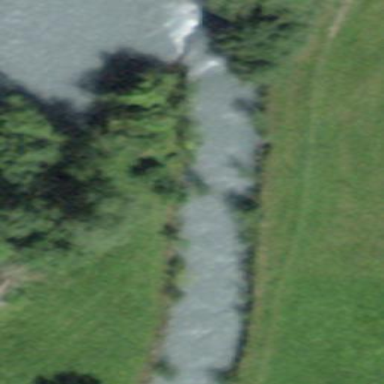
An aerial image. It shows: Canal with water flowing through it.